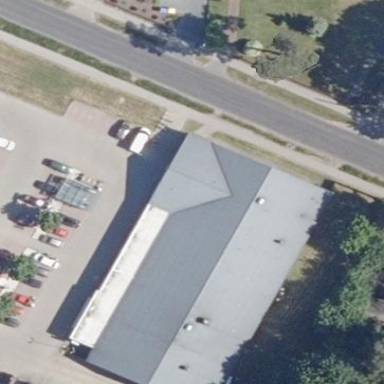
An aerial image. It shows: Gabled roof supermarket building.